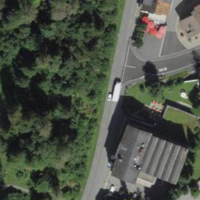
EUNIS habitat code: 44
Species observed at this site:
Galeopsis tetrahit